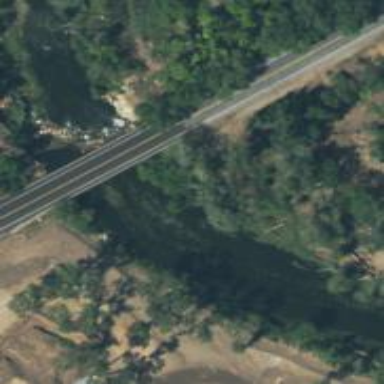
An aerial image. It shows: Tertiary road passing over bridge.